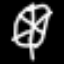
Label: leaf